Field crop: maize
Growth stage: 2
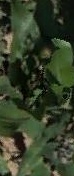
Species: maize